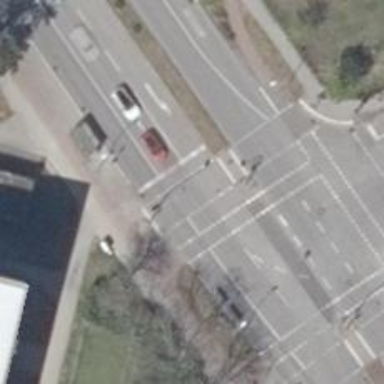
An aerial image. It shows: Secondary road with asphalt surface. There is cycle track on the right side of the road.